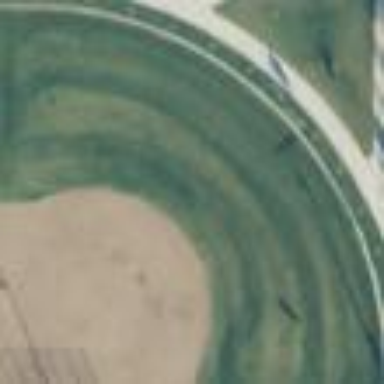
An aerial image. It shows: Baseball pitch for leisure land.